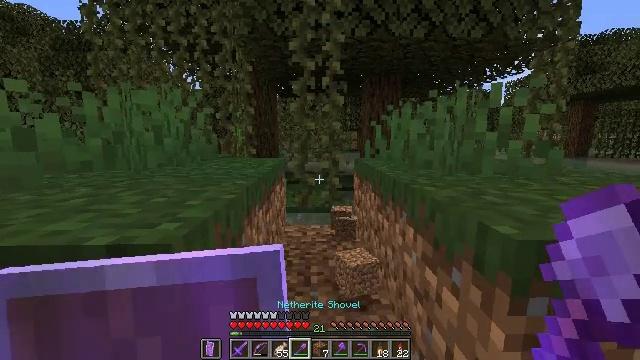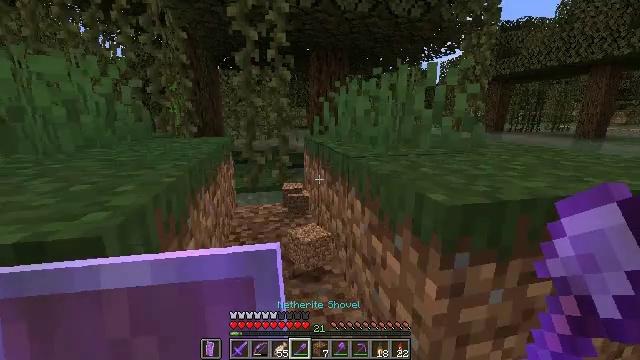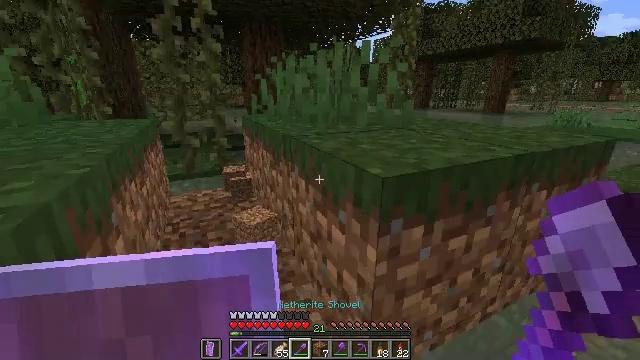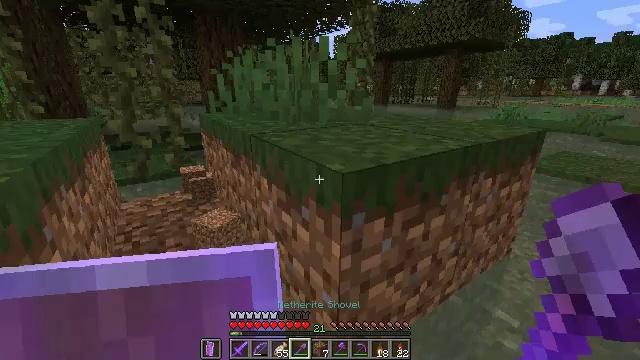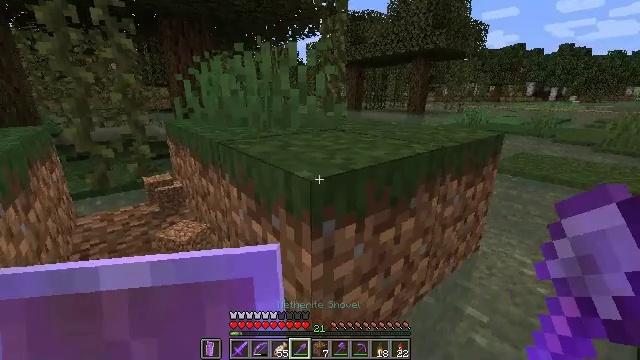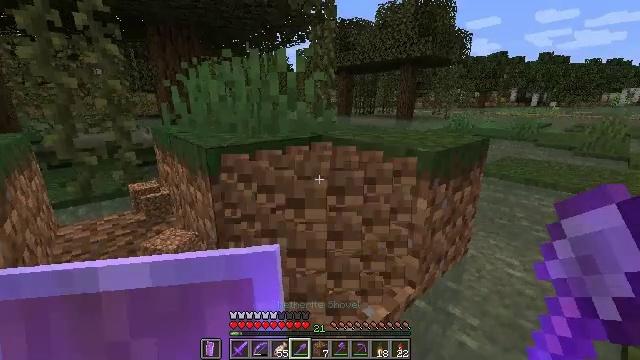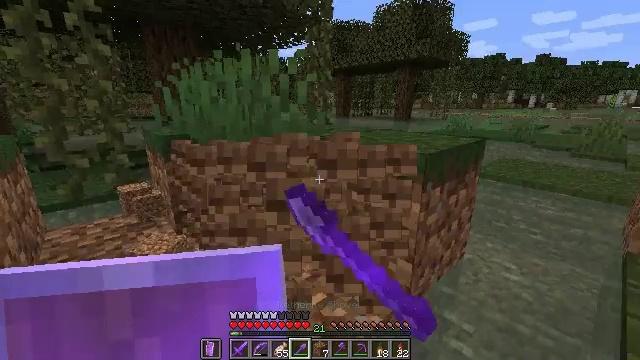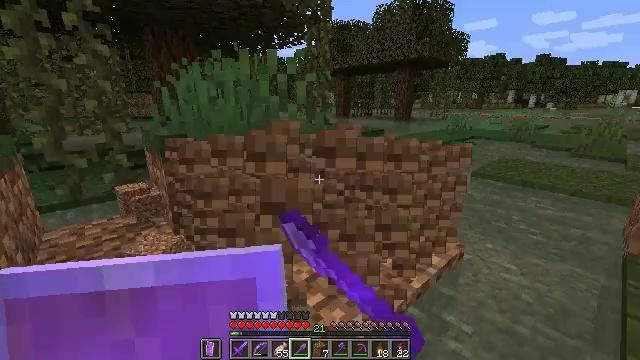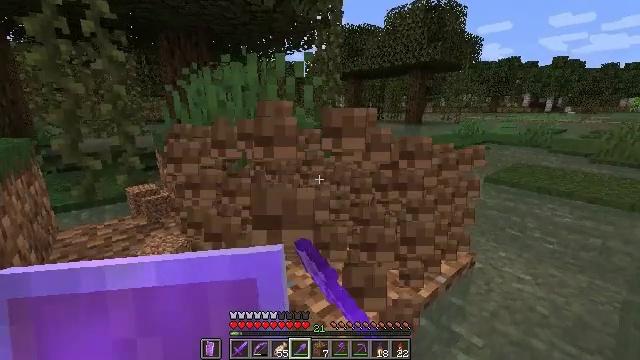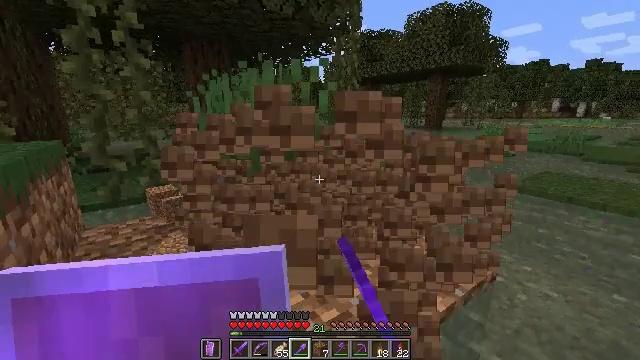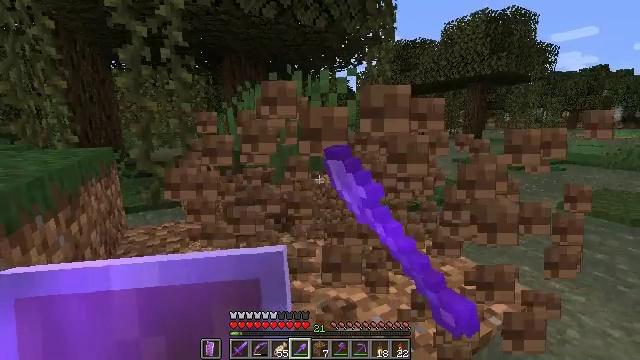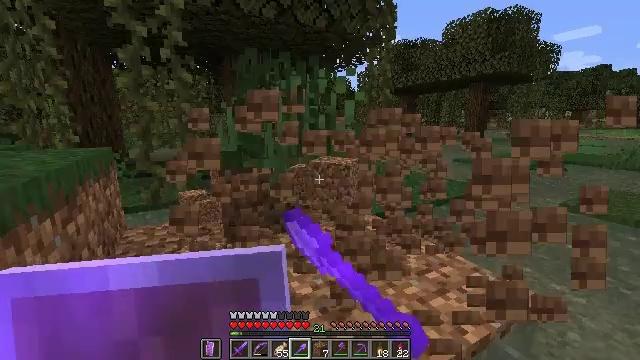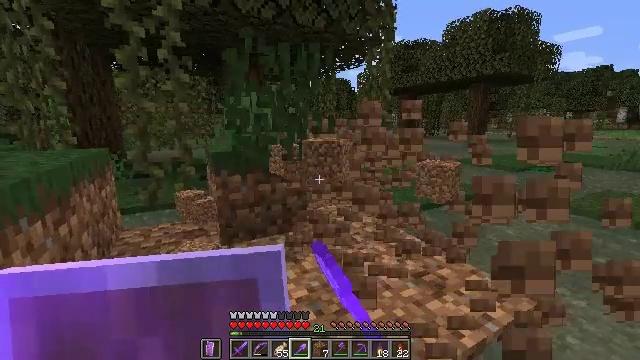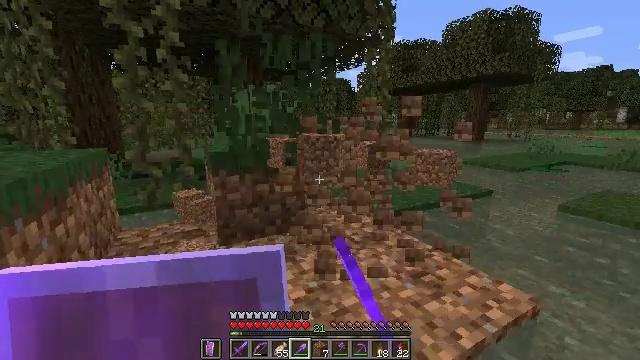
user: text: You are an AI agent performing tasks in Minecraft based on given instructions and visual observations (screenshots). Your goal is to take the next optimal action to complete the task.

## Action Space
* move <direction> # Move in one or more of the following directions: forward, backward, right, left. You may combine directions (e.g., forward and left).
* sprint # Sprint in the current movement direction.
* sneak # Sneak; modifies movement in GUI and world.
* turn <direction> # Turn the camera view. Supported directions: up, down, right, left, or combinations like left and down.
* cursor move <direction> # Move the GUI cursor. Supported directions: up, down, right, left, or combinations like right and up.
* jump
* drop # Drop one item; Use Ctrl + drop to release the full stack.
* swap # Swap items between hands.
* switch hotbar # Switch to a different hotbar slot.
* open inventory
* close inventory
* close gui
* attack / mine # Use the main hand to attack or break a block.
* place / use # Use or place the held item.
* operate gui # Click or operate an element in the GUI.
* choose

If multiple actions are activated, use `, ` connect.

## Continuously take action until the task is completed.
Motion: motion action
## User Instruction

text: Break the grass block.
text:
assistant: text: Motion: move forward, sneak, turn right and down
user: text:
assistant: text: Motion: move forward, sneak, turn right and down
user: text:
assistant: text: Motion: move forward, sneak, turn right
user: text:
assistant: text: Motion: move forward, sneak, turn right and up
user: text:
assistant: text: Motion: move forward, sneak, turn right and up, attack / mine
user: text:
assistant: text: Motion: move forward, sneak, attack / mine
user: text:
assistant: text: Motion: move forward, sneak, attack / mine
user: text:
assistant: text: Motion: move forward, sneak, turn left, attack / mine
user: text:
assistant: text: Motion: move forward, sneak, turn left and up, attack / mine
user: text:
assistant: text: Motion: move forward, sneak, turn left and up, attack / mine
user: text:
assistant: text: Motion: move forward, sneak, attack / mine
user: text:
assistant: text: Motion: move forward, sneak, attack / mine
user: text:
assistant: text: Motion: move forward, sneak, attack / mine
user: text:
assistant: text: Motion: sneak, attack / mine